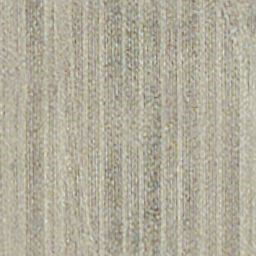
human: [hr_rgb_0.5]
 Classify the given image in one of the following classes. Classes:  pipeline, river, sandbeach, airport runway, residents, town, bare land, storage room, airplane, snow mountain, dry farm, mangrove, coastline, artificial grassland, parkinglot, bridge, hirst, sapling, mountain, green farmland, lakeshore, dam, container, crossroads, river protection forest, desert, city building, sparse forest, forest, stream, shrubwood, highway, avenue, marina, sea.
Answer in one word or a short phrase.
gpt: dry farm